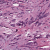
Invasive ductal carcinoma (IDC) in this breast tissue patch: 1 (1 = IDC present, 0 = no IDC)